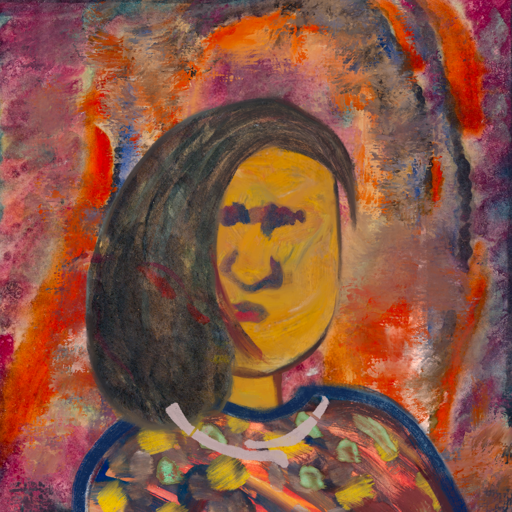
Background: Experience, Head And Neck Front: After_Raid, Face Front: In_The_Sun, Bust: Mother_And_Son_Mother, Hair Front: Gypsy_Mother, Head Accessory: Blank, Second Necklace: Blank, Necklace: Hypocrite_2, Baby: Blank